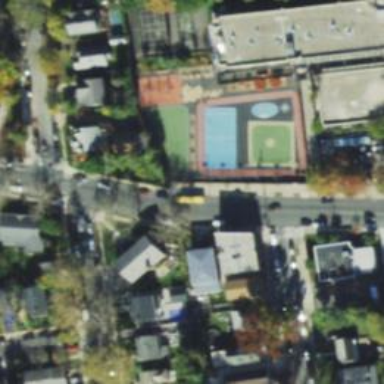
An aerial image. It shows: Basketball court with asphalt surface.